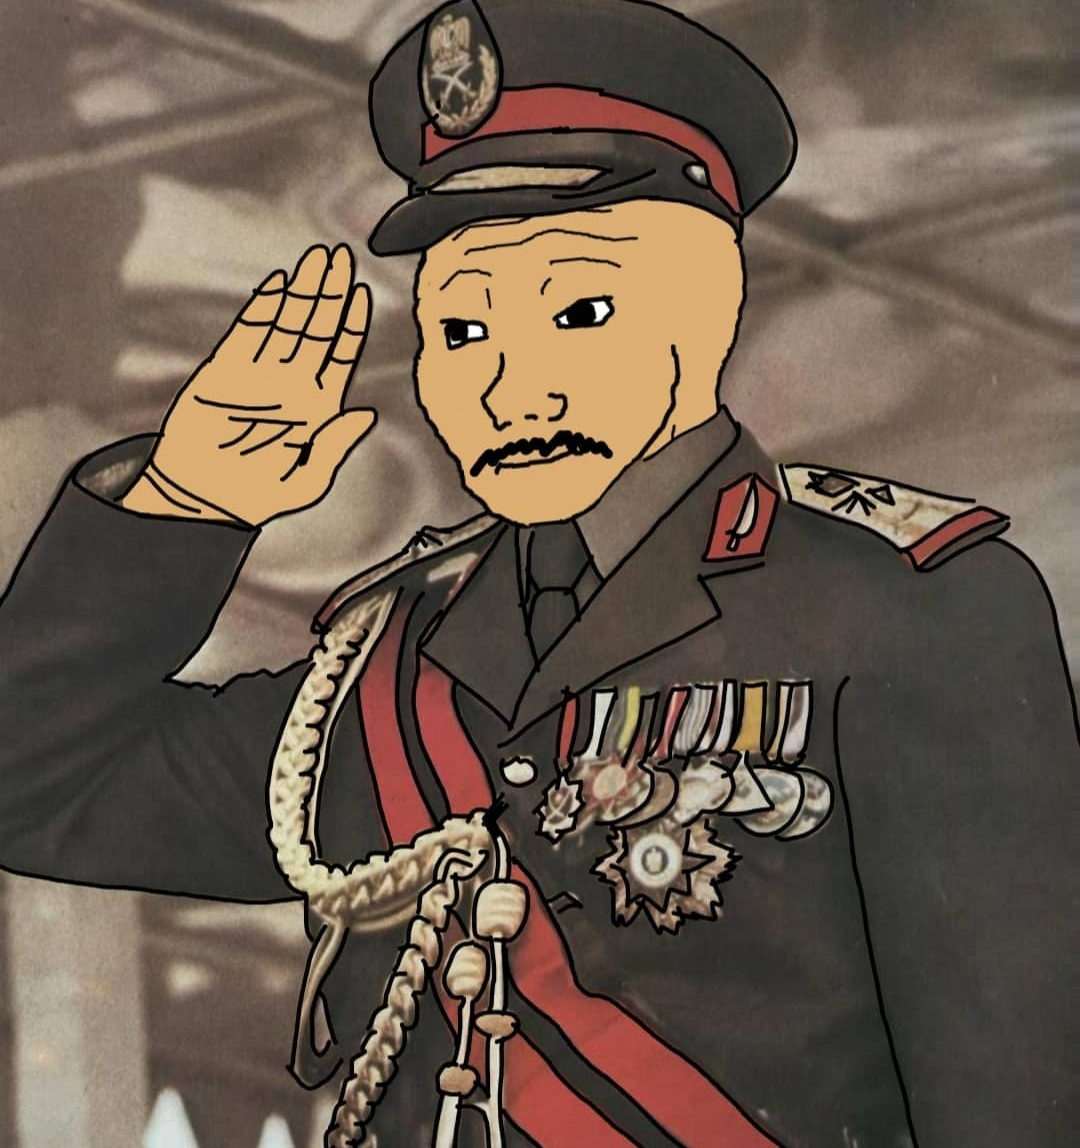
Label: 5_Wojak_with_Background